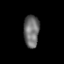
Tissue: prostate
Cell type: T cells
Senescence score: 0.3271
Nuclear area (px): 493
Mean DAPI intensity: 108.489